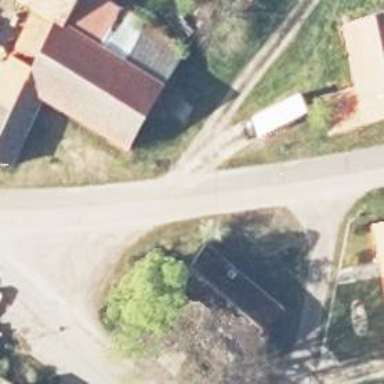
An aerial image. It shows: Emergency access point on the road.